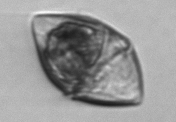
Label: Gyrodinium